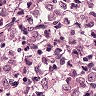
Metastatic tissue present: yes